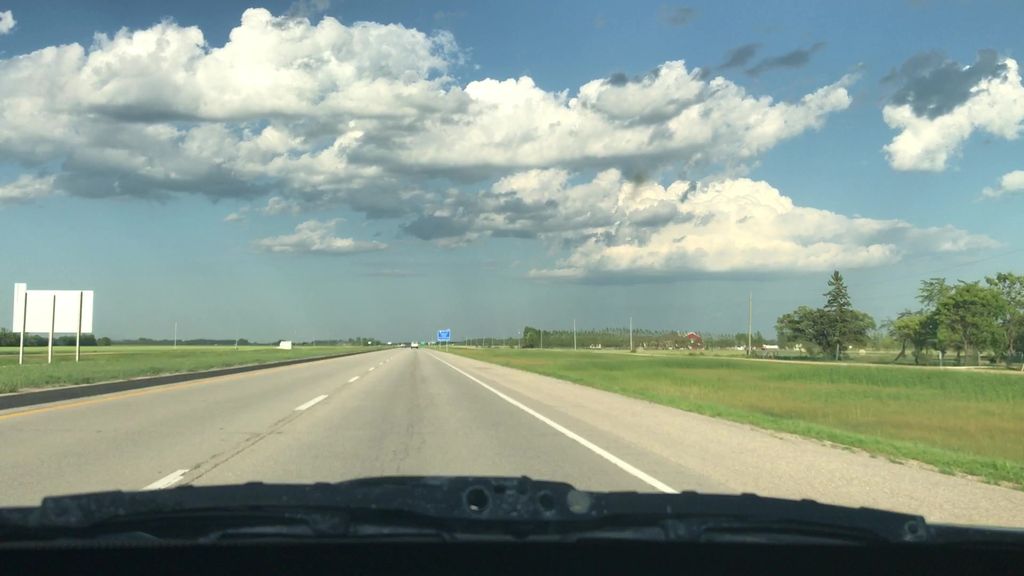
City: winnipeg